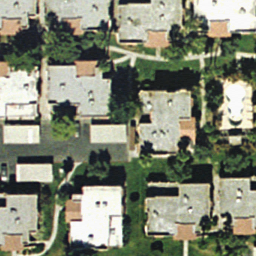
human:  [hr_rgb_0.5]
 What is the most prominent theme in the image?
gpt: dense residential